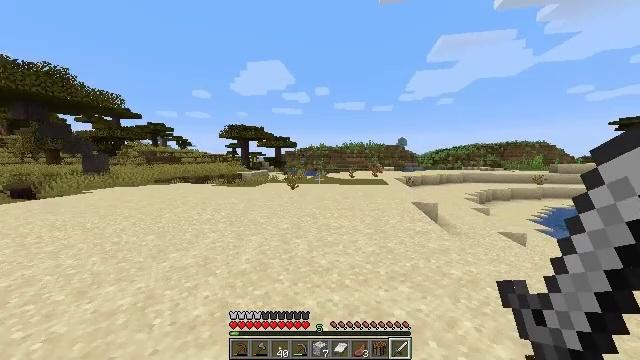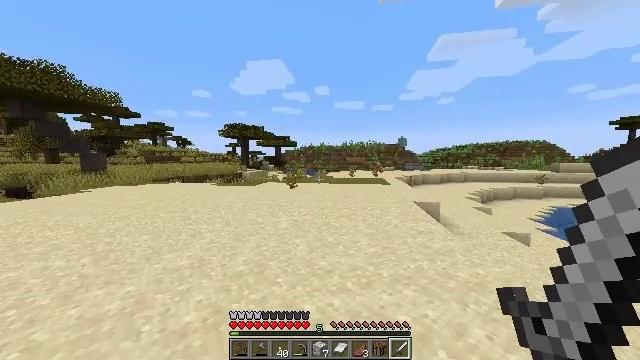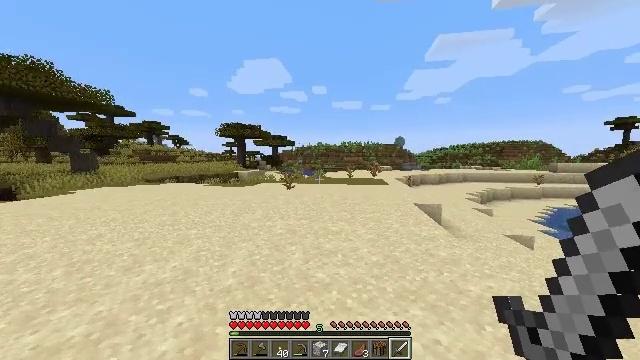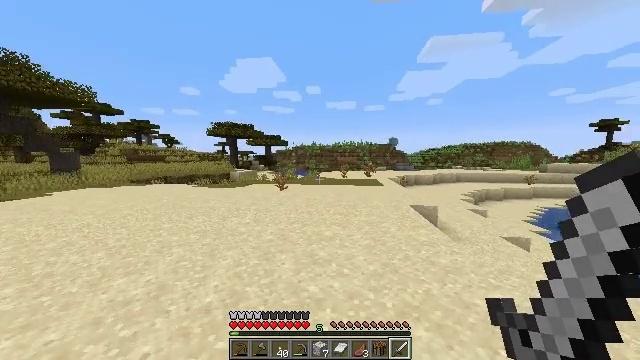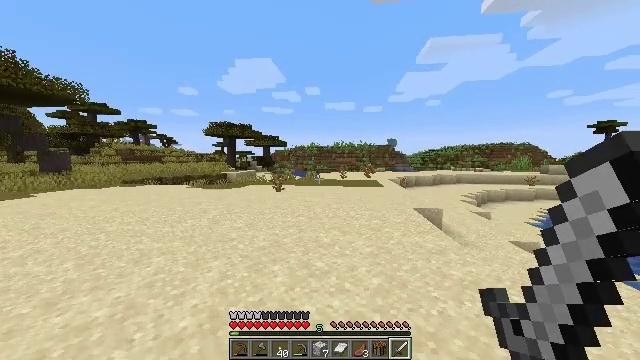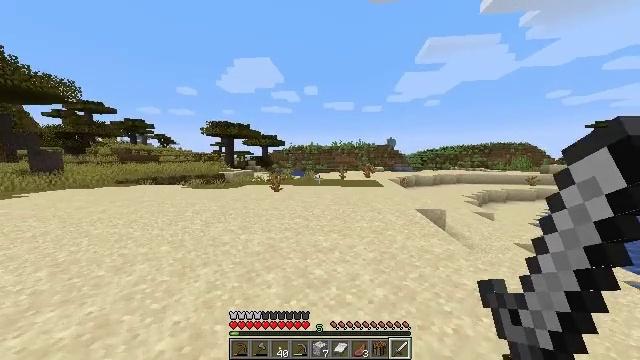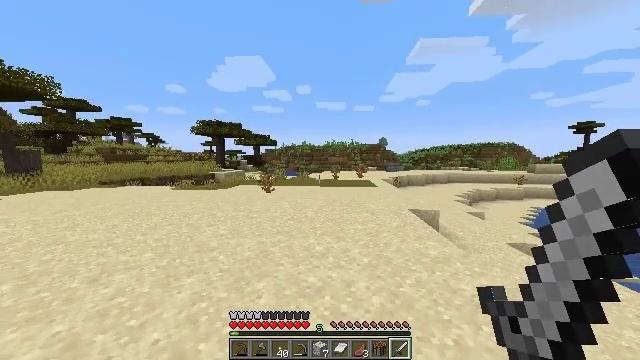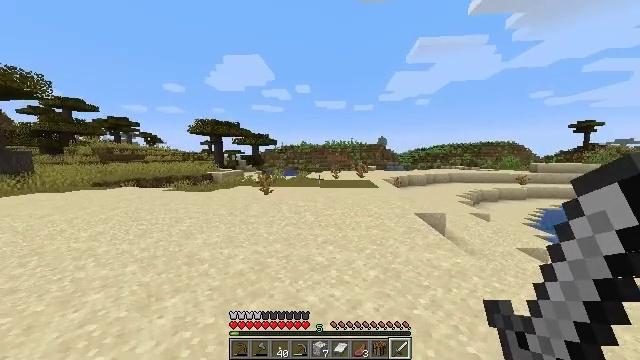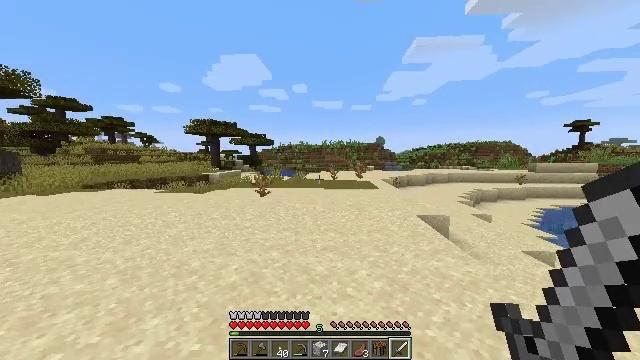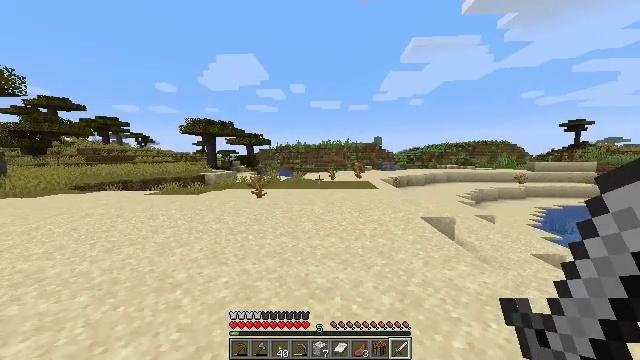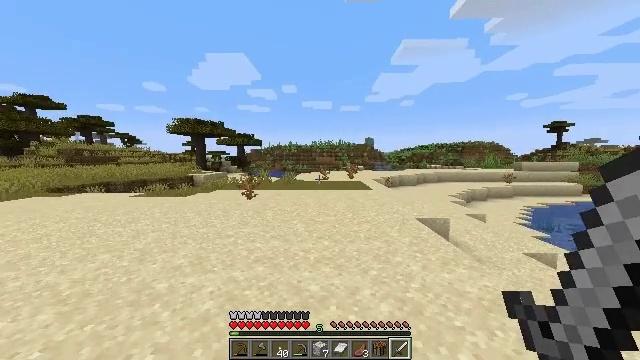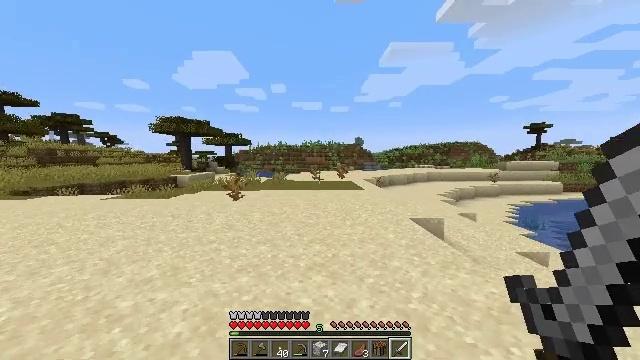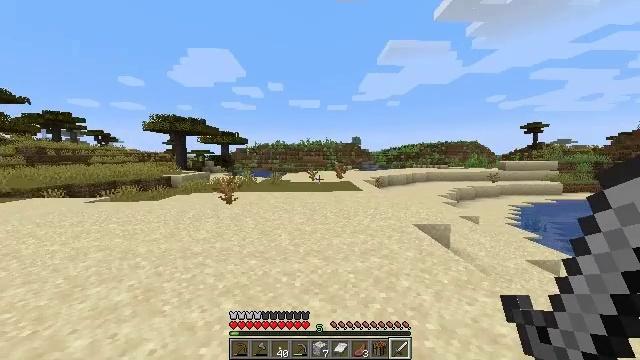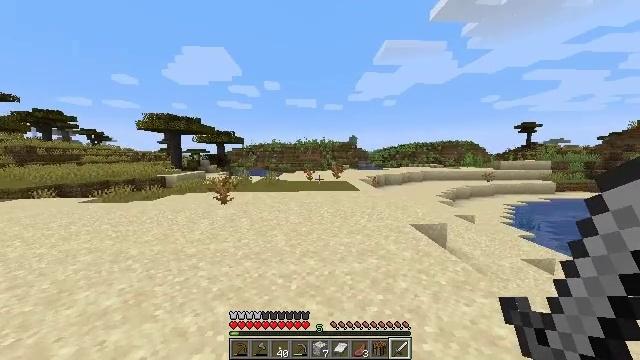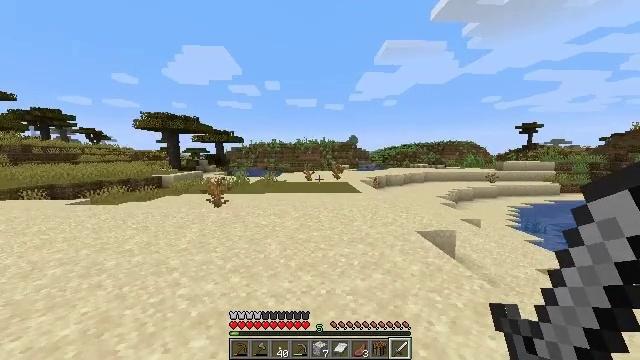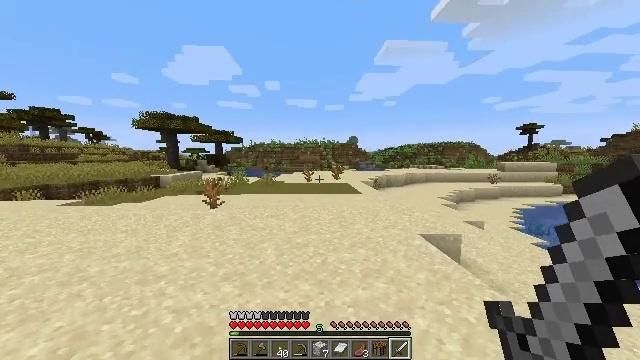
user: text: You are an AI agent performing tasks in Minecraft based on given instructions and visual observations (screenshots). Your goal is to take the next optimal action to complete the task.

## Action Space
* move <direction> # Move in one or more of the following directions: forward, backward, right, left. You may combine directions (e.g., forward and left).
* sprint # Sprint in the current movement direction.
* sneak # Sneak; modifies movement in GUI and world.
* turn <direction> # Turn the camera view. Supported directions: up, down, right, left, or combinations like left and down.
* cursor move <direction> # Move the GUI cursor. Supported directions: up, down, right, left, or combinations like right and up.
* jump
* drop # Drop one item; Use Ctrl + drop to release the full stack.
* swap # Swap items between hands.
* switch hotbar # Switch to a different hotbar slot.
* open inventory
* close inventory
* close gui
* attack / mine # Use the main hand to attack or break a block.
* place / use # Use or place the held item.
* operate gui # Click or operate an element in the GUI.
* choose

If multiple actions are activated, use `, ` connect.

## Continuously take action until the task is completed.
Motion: motion action
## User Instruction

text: Collect sunflower from the field.
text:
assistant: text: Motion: move forward, sprint
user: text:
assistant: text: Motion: move forward, sprint
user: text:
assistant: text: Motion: move forward, sprint, turn right
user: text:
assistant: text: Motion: move forward, sprint
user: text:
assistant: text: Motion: move forward, sprint
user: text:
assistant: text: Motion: move forward, sprint, turn right
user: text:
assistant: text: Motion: move forward, sprint
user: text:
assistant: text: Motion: move forward, sprint
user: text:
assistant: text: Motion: move forward, sprint
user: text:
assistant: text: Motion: move forward, sprint, turn right
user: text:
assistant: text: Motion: move forward, sprint, turn right
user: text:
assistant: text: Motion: move forward, sprint
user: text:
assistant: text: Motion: move forward, sprint
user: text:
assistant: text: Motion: move forward, sprint
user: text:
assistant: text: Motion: move forward, sprint
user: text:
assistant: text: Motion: move forward, sprint
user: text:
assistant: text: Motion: move forward, sprint
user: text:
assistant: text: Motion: move forward, sprint
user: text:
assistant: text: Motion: move forward, sprint
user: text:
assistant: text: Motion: move forward, sprint
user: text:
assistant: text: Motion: move forward, sprint
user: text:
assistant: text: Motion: move forward, sprint
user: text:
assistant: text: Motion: move forward, sprint
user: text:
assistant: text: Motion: move forward, sprint
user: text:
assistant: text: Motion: move forward, sprint
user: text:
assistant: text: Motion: move forward, sprint
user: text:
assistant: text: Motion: move forward, sprint
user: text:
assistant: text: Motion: move forward, sprint
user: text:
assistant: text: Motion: move forward, sprint
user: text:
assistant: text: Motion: move forward, sprint